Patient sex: M
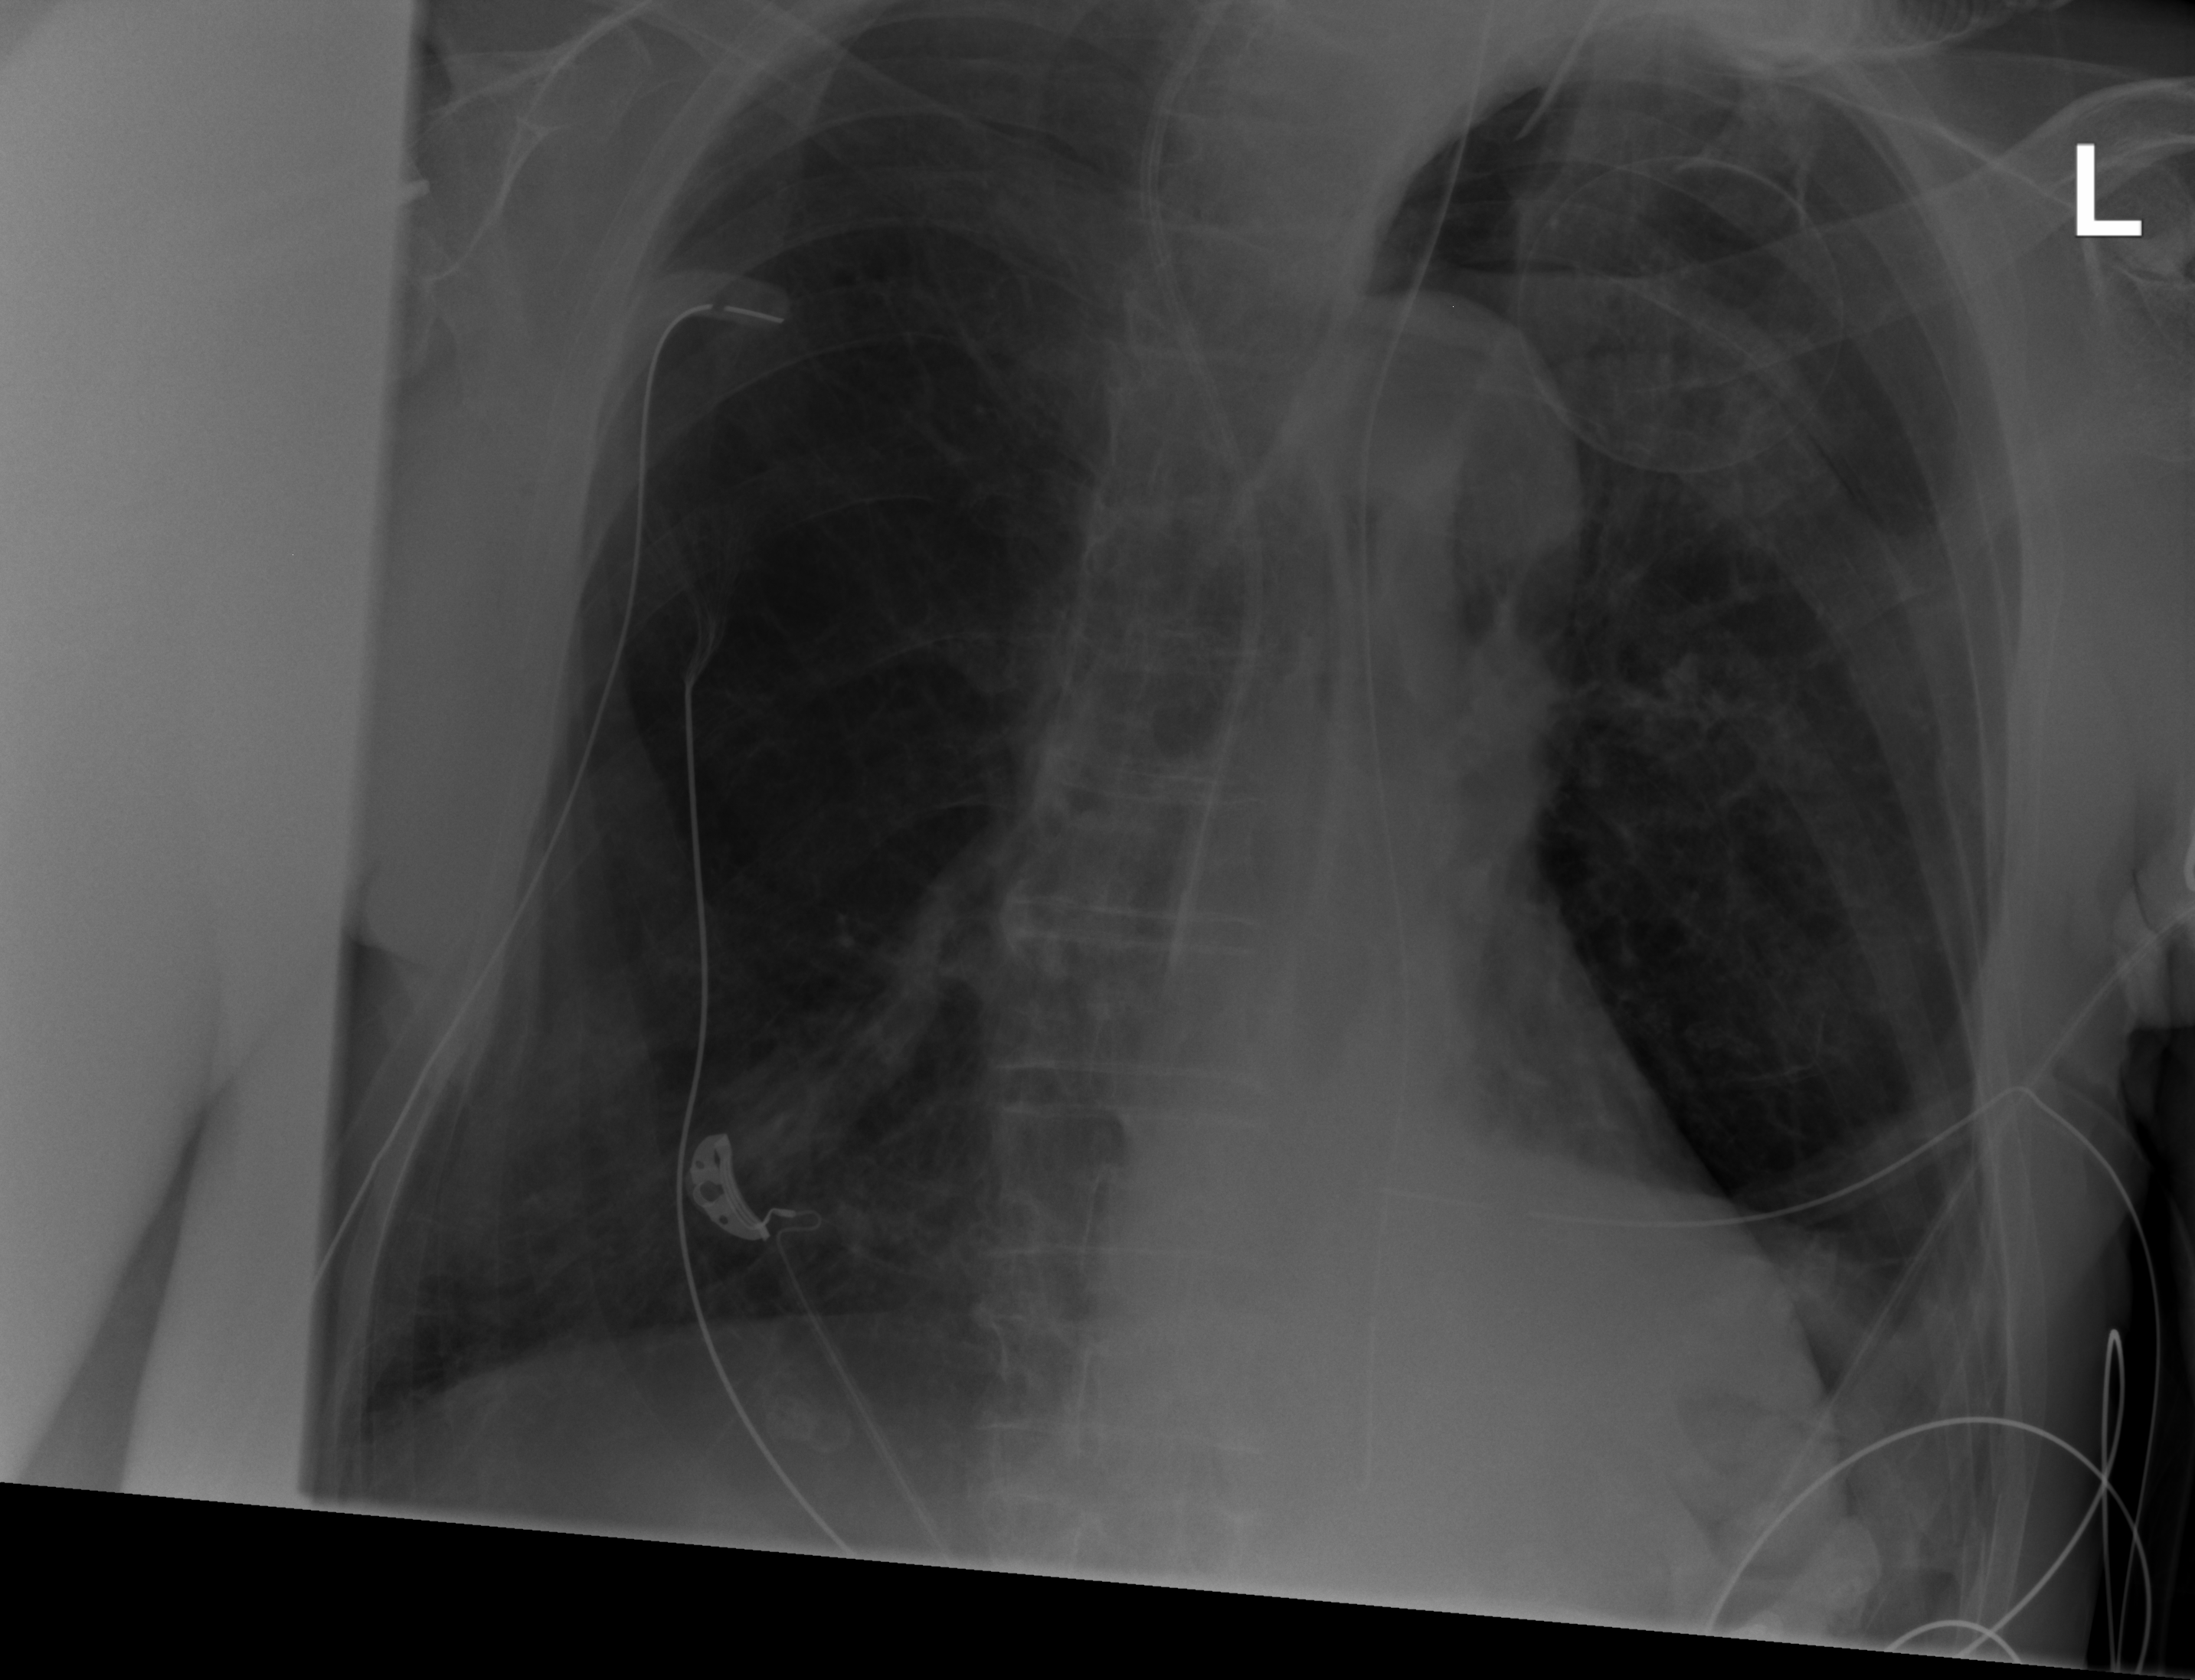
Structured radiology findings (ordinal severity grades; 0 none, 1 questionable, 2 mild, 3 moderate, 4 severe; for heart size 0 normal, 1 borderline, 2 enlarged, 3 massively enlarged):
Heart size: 2
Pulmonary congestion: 0
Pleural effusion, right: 0
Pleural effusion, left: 1
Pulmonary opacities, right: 0
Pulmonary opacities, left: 0
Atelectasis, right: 0
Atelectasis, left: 2